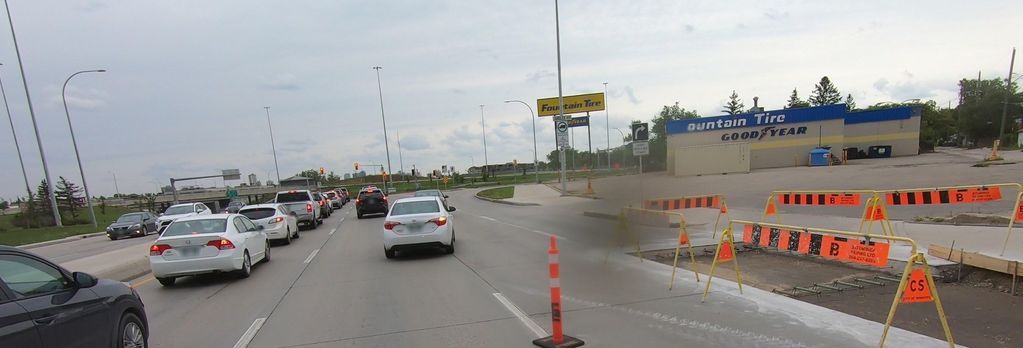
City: winnipeg